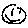
Label: smiley face